Question: I wanted to add Hyperlink to the first column CR-number, so it should be clickable, on clicking it will redirect to the link.
below is the code snippet of it.
'''
html.Div(
className = "row",
children = [
dash_table.DataTable(
id='datatable-cr-list',
columns=[
{"name": i, "id": i} for i in cr_columns_to_display
],
filter_action = "native",
sort_action = "native",
style_cell_conditional=[
{'if': {'column_id': 'Title'},
'textAlign': 'left',
'overflow': 'hidden',
'textOverflow': 'ellipsis',
'width': '60%',
'whiteSpace': 'normal'
}
],
style_data_conditional=[
{
'if': {'row_index': 'odd'},
'backgroundColor': 'rgb(230, 242, 255)'
}
],
style_header={
'backgroundColor': 'rgb(153, 204, 255)',
'fontWeight': 'bold'
},
export_format="csv",
)
]
),
'''
here is the image of the table, where I wanted to add a hyperlink to the first column. Do we have any feature to add a hyperlink to the dash?

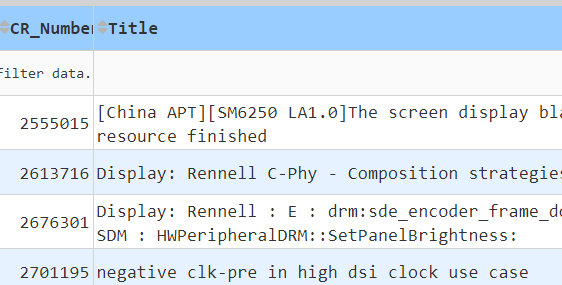
Answer: I fix with adding hyperlink to first column with below method and add "presentation": 'markdown' in the Layout for Table field
'''
def f(row):
return "<URL>
if open_cr_count > 0:
df_fa_direct_open["CR_Number"] = df_fa_direct_open.apply(f, axis=1)
'''